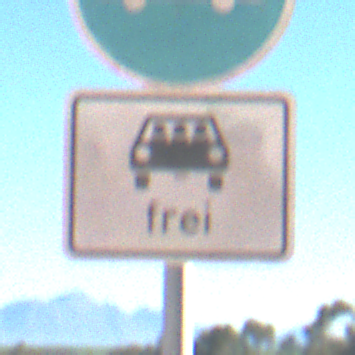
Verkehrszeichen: MehrfachbesetzePersonenkraftwagenFrei
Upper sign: Busssonderstreifen
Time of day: MorningAfternoon
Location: Outdoor (RoadRail)
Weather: Clear
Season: NotSpecified
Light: Natural